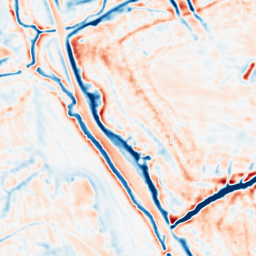
Category: multiscale
Decomposition family: dog_multiscale
Decomposition parameters: sigma_ratio: 1.6
n_scales: 3
base_sigma: 1
Upsampling method: bspline
Upsampling parameters: scale: 2
Upsampling scale: 2